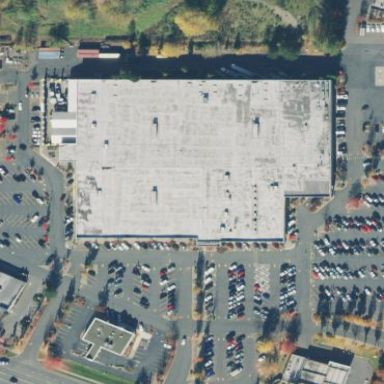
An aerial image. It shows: Retail area.